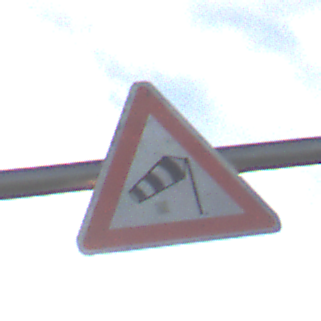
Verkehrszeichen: SeitenwindVonRechts
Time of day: SunriseSunset
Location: Outdoor (Nature)
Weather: PartlyCloudy
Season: NotSpecified
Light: Natural